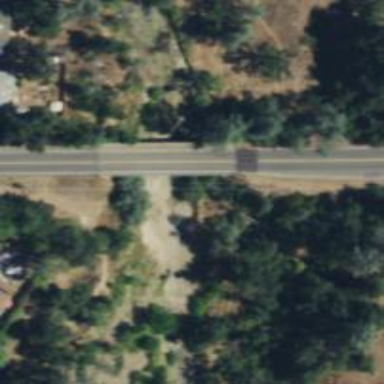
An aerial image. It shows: Secondary road on asphalt bridge.